You are looking at the wavelet scalogram of a bearing's acceleration signal. Classify the bearing condition as one of: normal, inner_race, outer_race, ball.
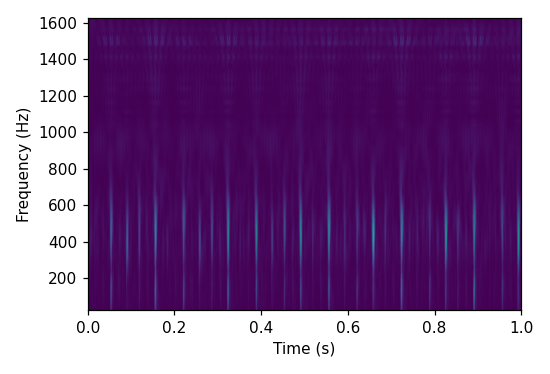
Answer: outer_race